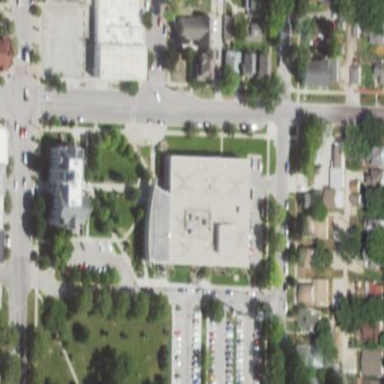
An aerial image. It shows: Civic building.